Aerial crown-view tile of a tropical tree (Barro Colorado Island, Panama), acquired 20250317:
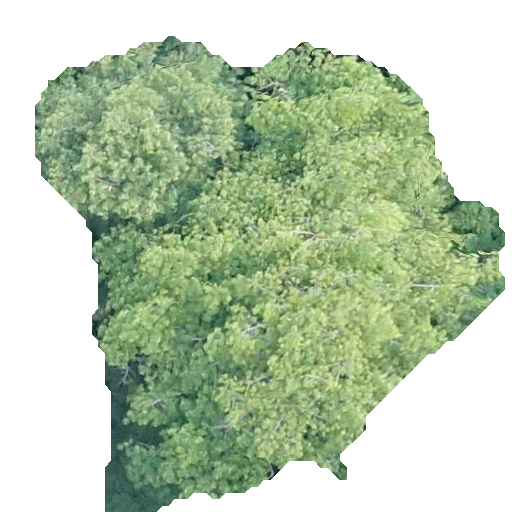
Species: Virola surinamensis
GBIF accepted scientific name: Virola surinamensis
Crown area: 223.791 m²